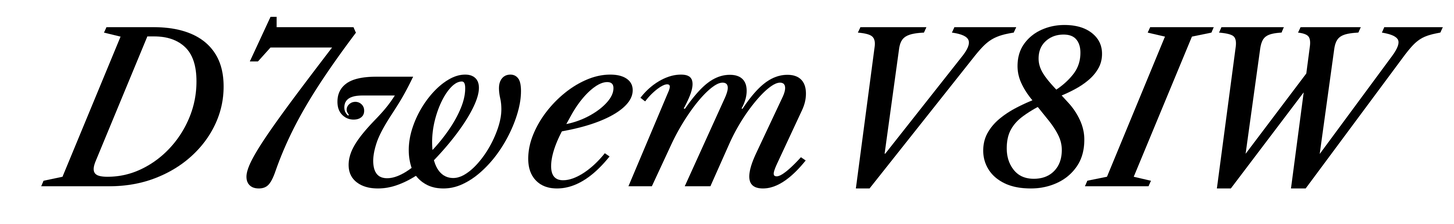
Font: LibreCaslonText-Italic_Medium_Italic